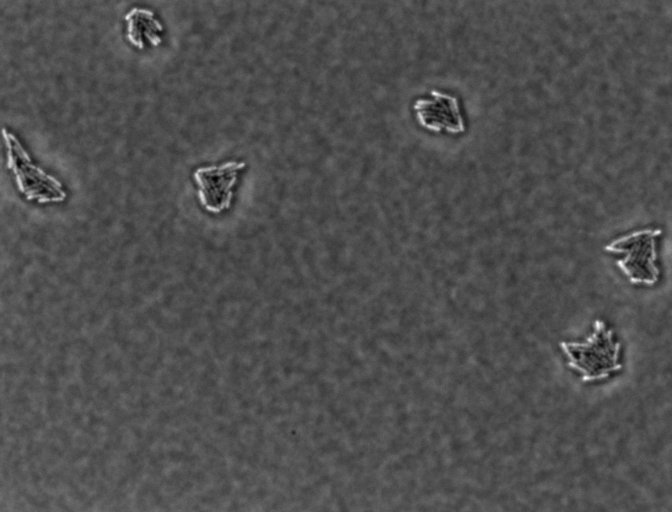
Escherichia coli 1612